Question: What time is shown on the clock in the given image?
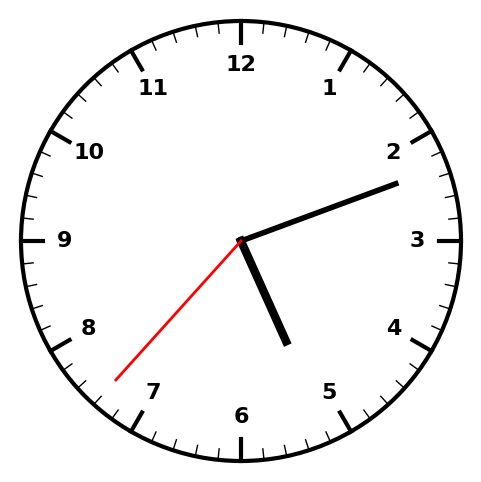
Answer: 05:11:37